Question: I am using the <URL> plugin, and HTML5 validation to validate the '<select>'.
When the form is submitted without selecting the option, I am able to view the error message. However, the error message is displayed outside the form and not next to the '<select>'.
This validation is working perfectly fine for other input fields that do not use the plugin, but has issues for any '<select>' that uses the plugin.

Any ideas?
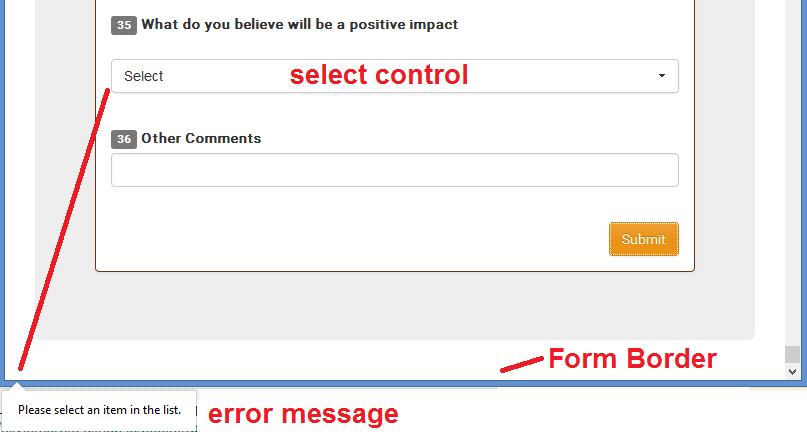
Answer: The issue is that bootstrap-select will hide your original input and instead style it's own with divs Here's what that looks like:

So when you submit, you should see the following error when HTML5 Validation tries to focus on your hidden control:

According to the specs on <URL>
> When an input element's type attribute is in the Hidden state [...] The input element represents a value that is not intended to be examined or manipulated by the user.
As a workaround, you can toggle the visibility back on, but collapse the control. This might cause other issues, and wouldn't actually focus the right control, but would cause the validation message to appear in the right place.
You could use the following CSS
'''
select.selectpicker {
display: block !important;
float: left;
overflow: hidden;
height: 34px;
width: 0;
border: 0;
padding: 0;
box-shadow: none;
color: white;
}
'''
Also, you'll want a way to transfer focus events from the original, now available, control to bootstrap-select. This will capture both your own tab events on the forum and help redirect focus when HTML5 validation kick in.
'''
$("select.selectpicker").focus(function(){
$(this).next(".bootstrap-select").find('.selectpicker').focus();
});
'''
:
'''
$("select.selectpicker").focus(function(){
$(this).next(".bootstrap-select").find('.selectpicker').focus();
});
'''
'''
select.selectpicker {
display: block !important;
float: left;
overflow: hidden;
height: 34px;
width: 0;
border: 0;
padding: 0;
box-shadow: none;
color: white;
}
'''
'''
<link href="//cdnjs.cloudflare.com/ajax/libs/twitter-bootstrap/3.3.2/css/bootstrap.css" rel="stylesheet"/>
<link href="//cdnjs.cloudflare.com/ajax/libs/bootstrap-select/1.6.3/css/bootstrap-select.css" rel="stylesheet"/>
<script src="//cdnjs.cloudflare.com/ajax/libs/jquery/2.1.3/jquery.js"></script>
<script src="//cdnjs.cloudflare.com/ajax/libs/twitter-bootstrap/3.3.2/js/bootstrap.js"></script>
<script src="//cdnjs.cloudflare.com/ajax/libs/bootstrap-select/1.6.3/js/bootstrap-select.js"></script>
<form >
<input type="text" name="name" required /><br/>
<select name="select-plain" required>
<option></option>
<option>Mustard</option>
<option>Ketchup</option>
<option>Relish</option>
</select><br/>
<select name="select-boot" class="selectpicker" required>
<option></option>
<option>Mustard</option>
<option>Ketchup</option>
<option>Relish</option>
</select><br/>
<input type="submit" value="Submit"/>
</form>
'''